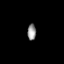
Tissue: prostate
Cell type: T cells
Senescence score: 0.6915
Nuclear area (px): 136
Mean DAPI intensity: 147.838